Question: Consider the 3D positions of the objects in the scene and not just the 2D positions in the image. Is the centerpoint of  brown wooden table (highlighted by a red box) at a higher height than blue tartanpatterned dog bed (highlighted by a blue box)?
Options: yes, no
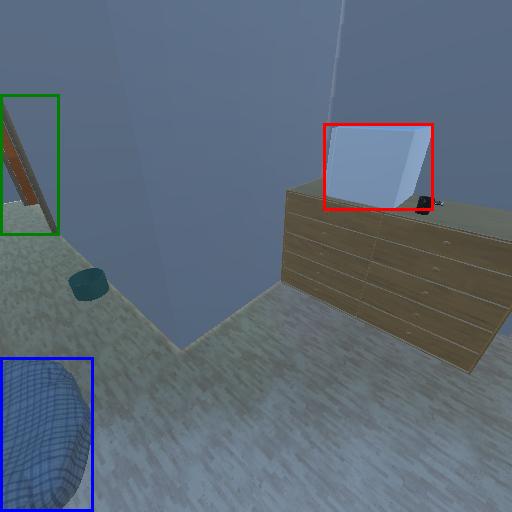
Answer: yes